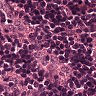
Metastatic tissue present: no